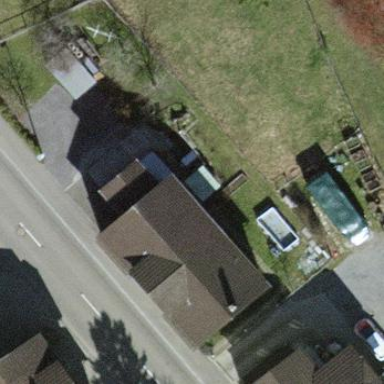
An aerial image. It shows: Detached building.